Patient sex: M
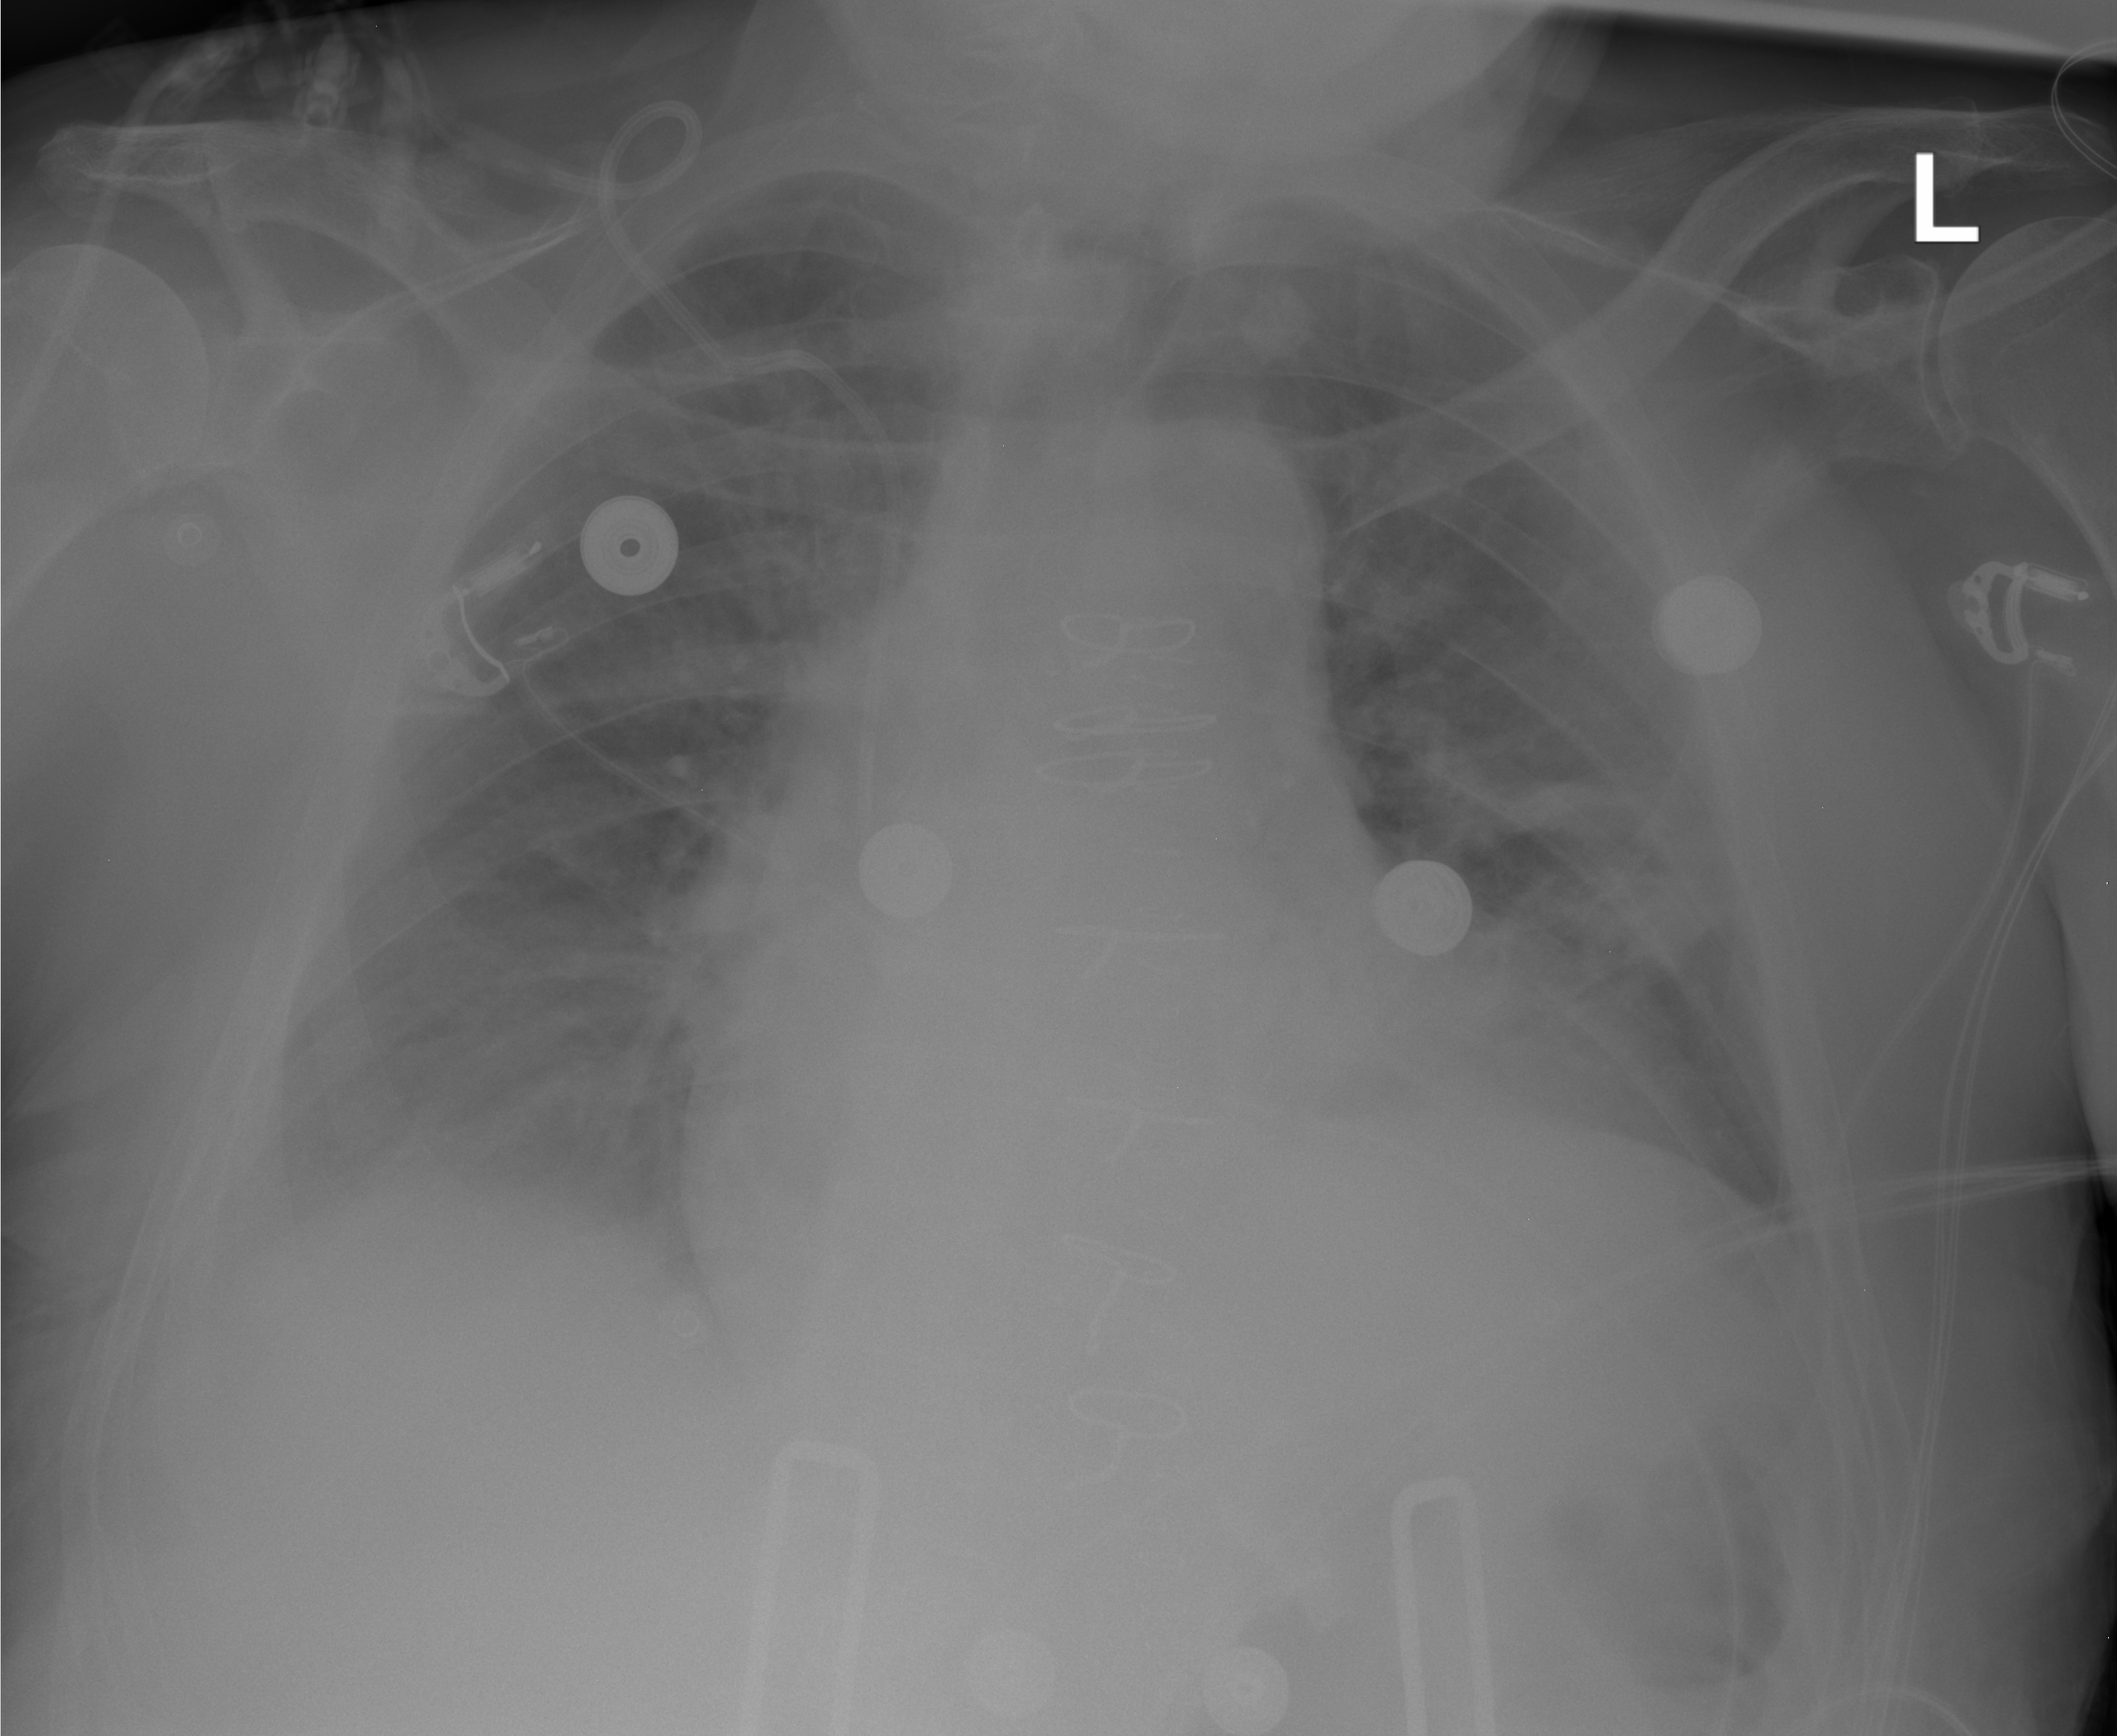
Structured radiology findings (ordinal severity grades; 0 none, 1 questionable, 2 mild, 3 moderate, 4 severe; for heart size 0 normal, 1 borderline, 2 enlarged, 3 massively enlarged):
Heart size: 2
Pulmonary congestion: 1
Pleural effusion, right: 2
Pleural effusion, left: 1
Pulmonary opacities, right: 0
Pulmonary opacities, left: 0
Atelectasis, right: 2
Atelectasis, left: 2